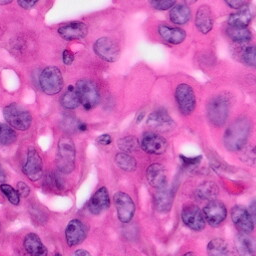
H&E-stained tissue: Pancreatic